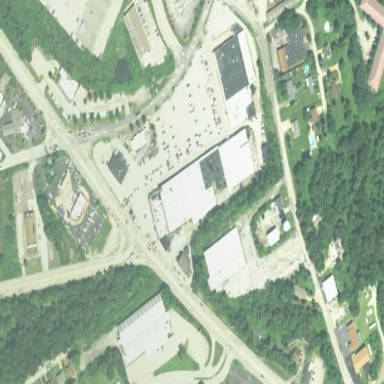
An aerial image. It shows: Mall building.